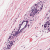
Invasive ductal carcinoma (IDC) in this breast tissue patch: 0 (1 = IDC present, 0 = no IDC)